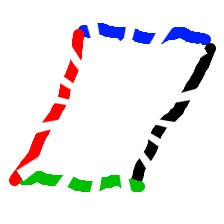
Shape: parallelogram